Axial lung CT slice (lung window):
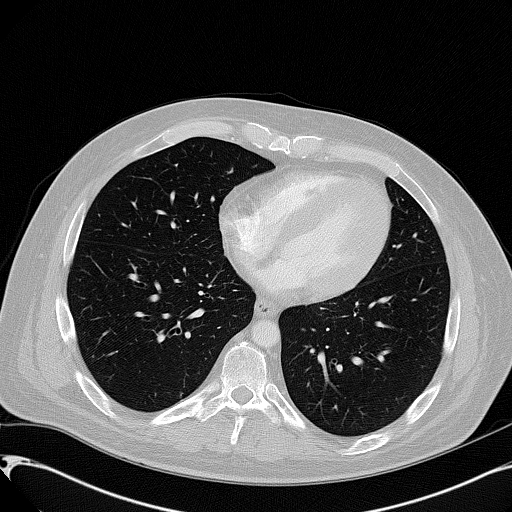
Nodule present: no